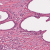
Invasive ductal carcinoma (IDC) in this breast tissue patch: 1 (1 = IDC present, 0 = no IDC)